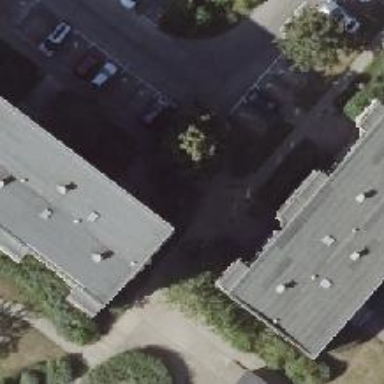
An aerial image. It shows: Footway with concrete surface.